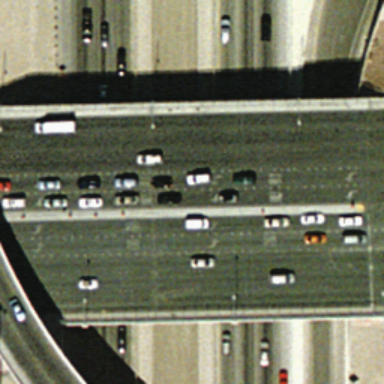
An overpass with a road go across another two roads vertically .